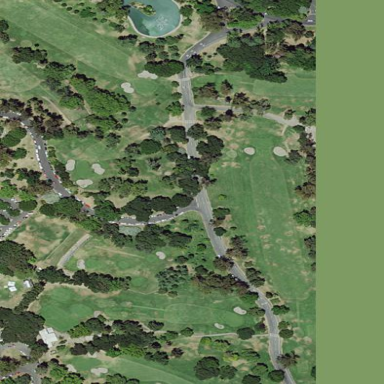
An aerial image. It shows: Golf course surrounded by greenery.